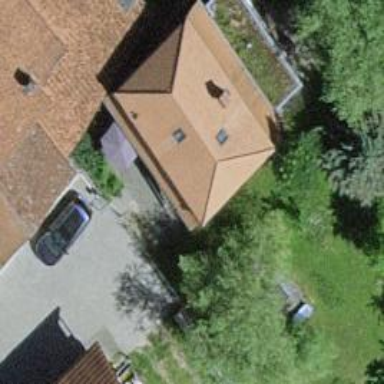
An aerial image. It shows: Residential building.